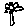
Label: flower